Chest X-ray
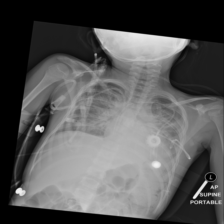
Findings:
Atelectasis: negative
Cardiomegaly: negative
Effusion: positive
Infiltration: positive
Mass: negative
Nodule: negative
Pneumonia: negative
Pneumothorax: negative
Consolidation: positive
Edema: negative
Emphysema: negative
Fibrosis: negative
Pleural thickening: negative
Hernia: negative